Question: I'm new to web development, and I've been working on a simple app for learning purposes. I've been able to deploy to Heroku from my local machine, but for some reason, the custom classes that I use for some vector images aren't rendering on Heroku.
<URL> and as you can see, there are just squares where there should be different images. Looking in the inspector, you see the following errors:
'''
Failed to load resource: the server responded with a status of 404 (Not Found) - https://enigmatic-hollows-2702.herokuapp.com/assets/flaticon.woff
Failed to load resource: the server responded with a status of 404 (Not Found) https://enigmatic-hollows-2702.herokuapp.com/assets/flaticon.ttf
'''
I have tried recompiling assets, recommitting, and pushing to Heroku, but this error persists. What's weird is that if I use Heroku Bash and view the Heroku file directory, it looks like the files are there:

But they are still throwing up that error in the inspector. I've also got the following set in my production.rb file:
'''
config.cache_classes = true
config.eager_load = true
config.consider_all_requests_local = false
config.action_controller.perform_caching = true
config.serve_static_assets = true
config.assets.compile = true
config.assets.js_compressor = :uglifier
'''
Any idea what could be causing this asset issue? I'm using Rails 4.2.0.
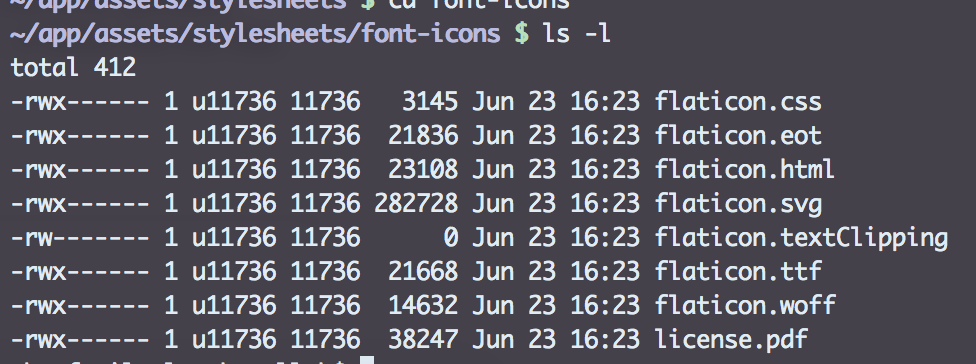
Answer: I was able to answer my own question after reading through <URL> Essentially, I moved the font files out of my CSS directory and into their own fonts directory under the app/assets directory, and then in production.rb added the following line to the Application class:
'config.assets.paths << Rails.root.join("app", "assets", "fonts")'
and presto! It worked. I didn't mess around with @font-face in CSS, since the assets I'm using from flat-icons are built through custom classes used in span or div blocks.